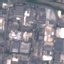
Land use / land cover class: Industrial